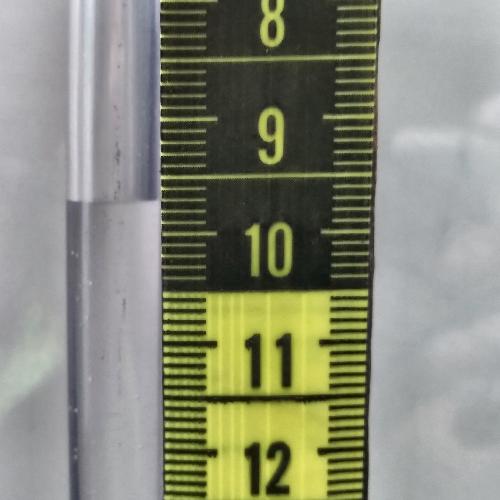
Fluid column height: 9.7 cm